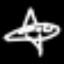
Label: airplane